Question: Hello I have made a query to select certain values from the database. Unfortunately I am getting this error message: Invalid parameter number

The code is as followes
'''
$vehicles = DB::select( DB::raw("
SELECT v.id, v.brand, v.type, v.description, v.airco, v.seats, v.hourly_rent
FROM vehicle as v
WHERE v.id
NOT IN((SELECT v.id FROM vehicle as v INNER JOIN reservation as r on r.'vehicle_id' = v.id WHERE r.status_id in(3,4,5)
AND (
(
(:start >= r.startdate AND :eind <= r.enddate )
OR
(:start <= r.startdate AND :eind >= r.enddate )
)
OR
(
(:start >= r.startdate AND :start <= r.enddate)
OR
(:eind >= r.startdate AND :eind <= r.enddate)
)
)
GROUP BY v.id
))"),
array(
'start' => $startdate,
'eind' => $enddate
)
);
'''
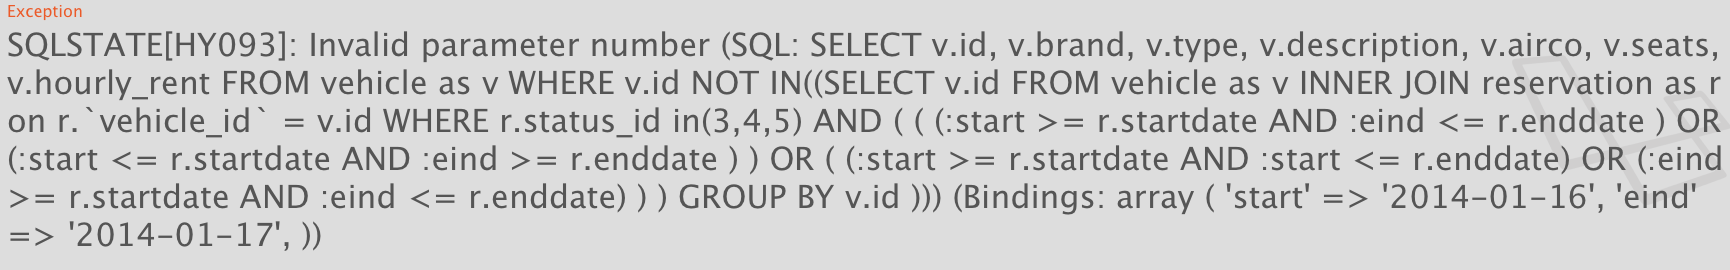
Answer: You can't use the same parameter name multiple times. Give each parameter its own name and bind exactly that number of parameters:
'''
$vehicles = DB::select( DB::raw("
SELECT v.id, v.brand, v.type, v.description, v.airco, v.seats, v.hourly_rent
FROM vehicle as v
WHERE v.id
NOT IN((SELECT v.id FROM vehicle as v INNER JOIN reservation as r on r.'vehicle_id' = v.id WHERE r.status_id in(3,4,5)
AND (
(
(:starta >= r.startdate AND :einda <= r.enddate )
OR
(:startb <= r.startdate AND :eindb >= r.enddate )
)
OR
(
(:startc >= r.startdate AND :startd <= r.enddate)
OR
(:eindc >= r.startdate AND :eindd <= r.enddate)
)
)
GROUP BY v.id
))"),
array(
'starta' => $startdate,
'einda' => $enddate,
'startb' => $startdate,
'eindb' => $enddate,
'startc' => $startdate,
'eindc' => $enddate,
'startd' => $startdate,
'eindd' => $enddate
)
);
'''